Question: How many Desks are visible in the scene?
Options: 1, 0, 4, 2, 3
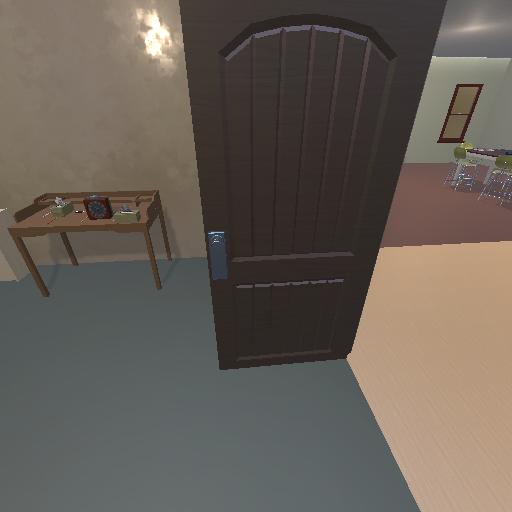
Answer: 1